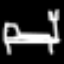
Label: bed